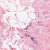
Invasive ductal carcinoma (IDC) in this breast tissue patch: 0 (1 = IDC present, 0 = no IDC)